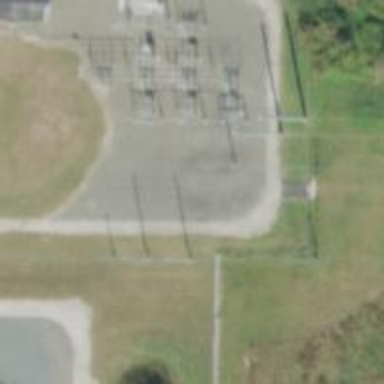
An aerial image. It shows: Power pole.